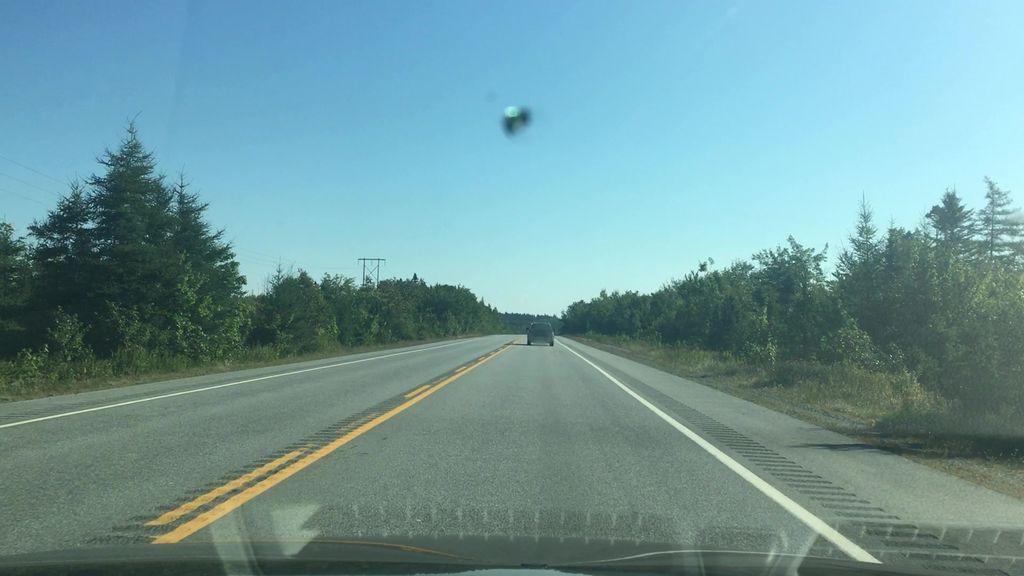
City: halifax